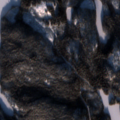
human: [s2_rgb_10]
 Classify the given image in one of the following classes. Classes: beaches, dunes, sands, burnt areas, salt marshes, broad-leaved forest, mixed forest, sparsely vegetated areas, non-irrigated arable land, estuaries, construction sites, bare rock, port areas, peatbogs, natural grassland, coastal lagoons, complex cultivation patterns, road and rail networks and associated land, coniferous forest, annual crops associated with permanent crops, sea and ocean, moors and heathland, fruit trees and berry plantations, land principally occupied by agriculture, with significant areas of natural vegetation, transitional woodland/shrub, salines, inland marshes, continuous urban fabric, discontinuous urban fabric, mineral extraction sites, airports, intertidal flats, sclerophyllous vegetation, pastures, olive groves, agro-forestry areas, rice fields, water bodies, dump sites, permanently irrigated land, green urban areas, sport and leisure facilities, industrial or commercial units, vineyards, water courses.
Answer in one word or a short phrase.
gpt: coniferous forest, mixed forest, water bodies